Field crop: maize
Growth stage: 1
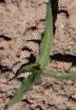
Species: maize